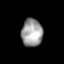
Tissue: skin
Cell type: Epithelial cells
Senescence score: 0.7224
Nuclear area (px): 582
Mean DAPI intensity: 156.926